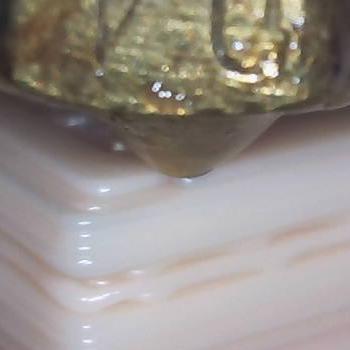
Flow rate: 118%